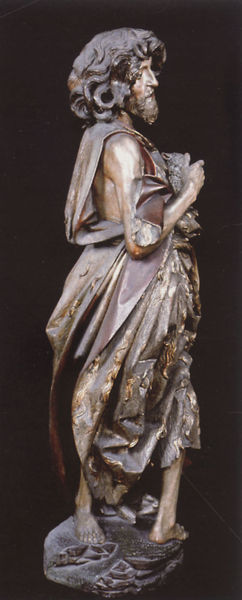
Titel: Lautenbach, Hochaltar der Wallfahrts- und Pfarrkirche St. Mariä Krönung
Künstler: Meister des Lautenbacher Hochaltares
Standort: Lautenbach, St. Maria Krönung (EU - D - BW)
Schlagwörter: mann, schwarz, tier, bart, johannes, täufer, skulptur, statue, bronze, plastik, schaf, barfuß, kunst, jesus, kunstwerk, 1000